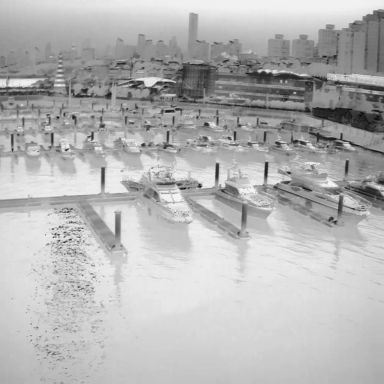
There are 23 objects shown in the infrared image, including 20 canoes, and three sailboats.